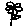
Label: flower